Question: I'm making a little arcade shooter for 2 players, and need to have the screen focused on 2 players, I got the camera moving in the center of the players in the X axis, but it I think it would be cool when the 2 players get closer together the camera also get closer.
This is the perspective pov:

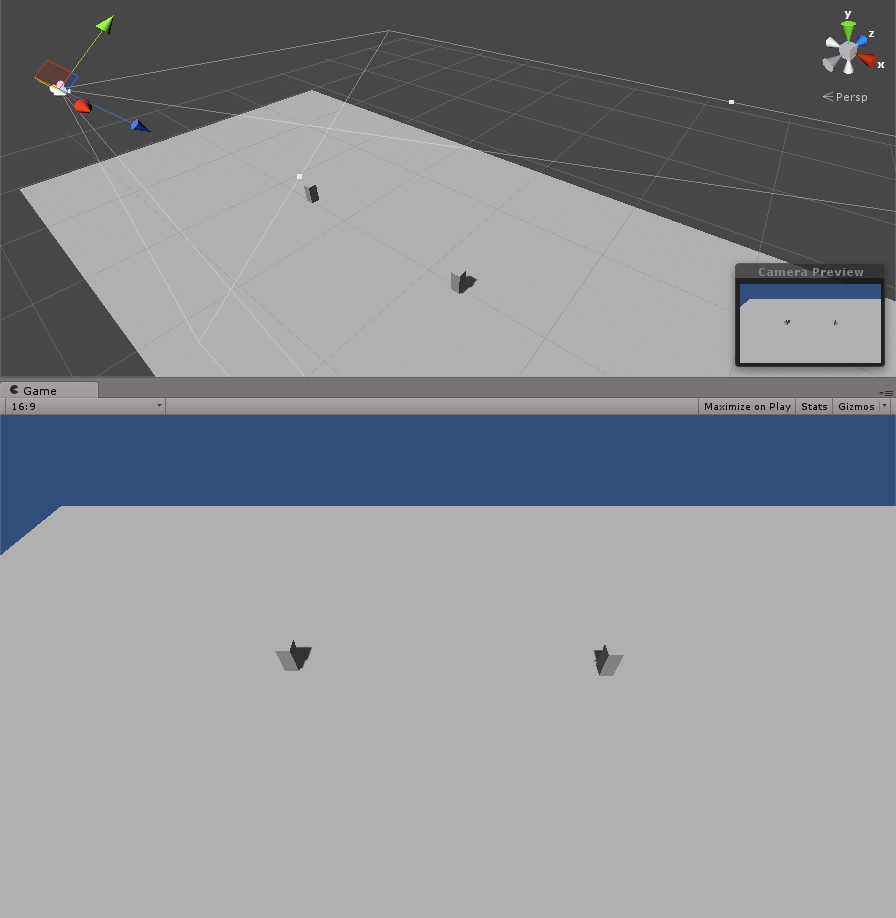
Answer: Moving the camera is better than changing the fov. The formula for calculating the camera distance is
'''
cameraDistance = (distanceBetweenPlayers / 2 / aspectRatio) / Tan(fieldOfView / 2);
'''
Note the players appear on the very edge of the viewport thus some small margin could be added. Here is my script again:
'''
public Transform player1;
public Transform player2;
private const float DISTANCE_MARGIN = 1.0f;
private Vector3 middlePoint;
private float distanceFromMiddlePoint;
private float distanceBetweenPlayers;
private float cameraDistance;
private float aspectRatio;
private float fov;
private float tanFov;
void Start() {
aspectRatio = Screen.width / Screen.height;
tanFov = Mathf.Tan(Mathf.Deg2Rad * Camera.main.fieldOfView / 2.0f);
}
void Update () {
// Position the camera in the center.
Vector3 newCameraPos = Camera.main.transform.position;
newCameraPos.x = middlePoint.x;
Camera.main.transform.position = newCameraPos;
// Find the middle point between players.
Vector3 vectorBetweenPlayers = player2.position - player1.position;
middlePoint = player1.position + 0.5f * vectorBetweenPlayers;
// Calculate the new distance.
distanceBetweenPlayers = vectorBetweenPlayers.magnitude;
cameraDistance = (distanceBetweenPlayers / 2.0f / aspectRatio) / tanFov;
// Set camera to new position.
Vector3 dir = (Camera.main.transform.position - middlePoint).normalized;
Camera.main.transform.position = middlePoint + dir * (cameraDistance + DISTANCE_MARGIN);
}
'''